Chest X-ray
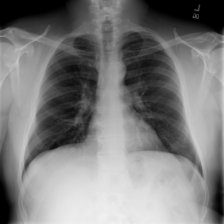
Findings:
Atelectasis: negative
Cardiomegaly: negative
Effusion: negative
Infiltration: negative
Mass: negative
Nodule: negative
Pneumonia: negative
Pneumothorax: negative
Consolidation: negative
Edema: negative
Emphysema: negative
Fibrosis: negative
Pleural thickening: negative
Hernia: negative